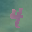
Label: 4